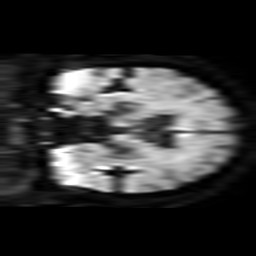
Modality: TRACE
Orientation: coronal
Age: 59
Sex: female
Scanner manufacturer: philips
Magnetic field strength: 3 T
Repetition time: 3.206 s
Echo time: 0.076 s